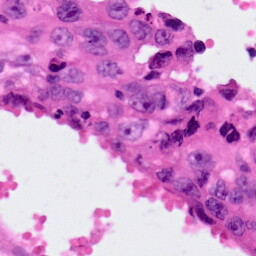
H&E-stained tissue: Lung